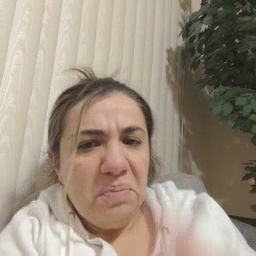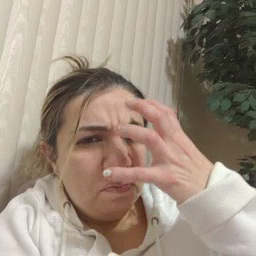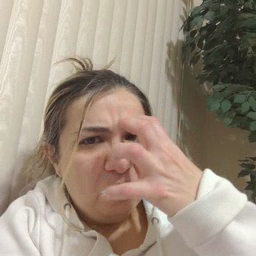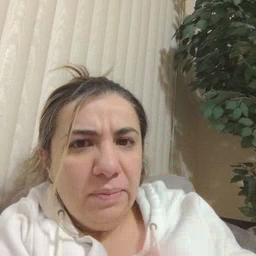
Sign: mad